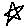
Label: star